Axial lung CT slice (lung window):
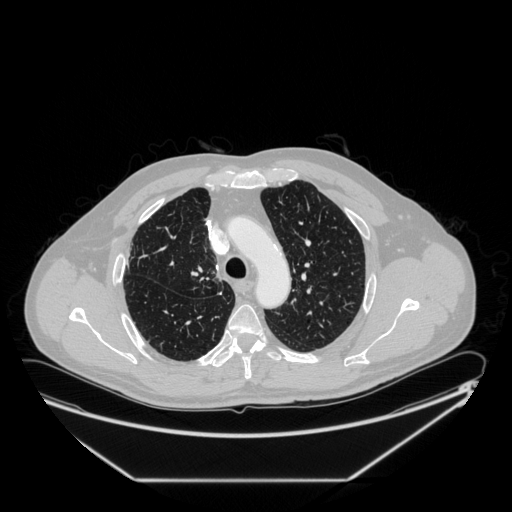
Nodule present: no